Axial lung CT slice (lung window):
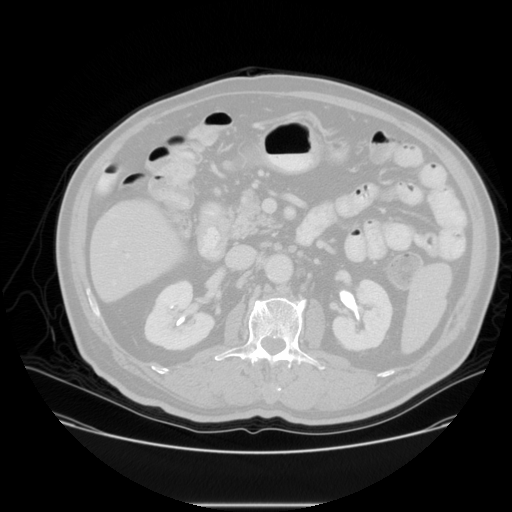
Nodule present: no